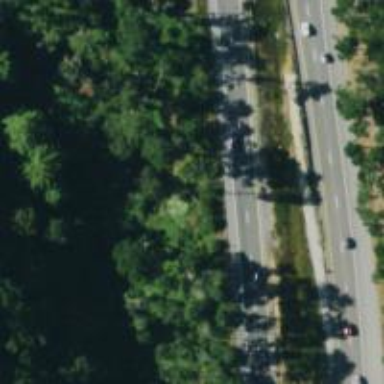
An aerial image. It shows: Asphalt road designated as trunk highway.